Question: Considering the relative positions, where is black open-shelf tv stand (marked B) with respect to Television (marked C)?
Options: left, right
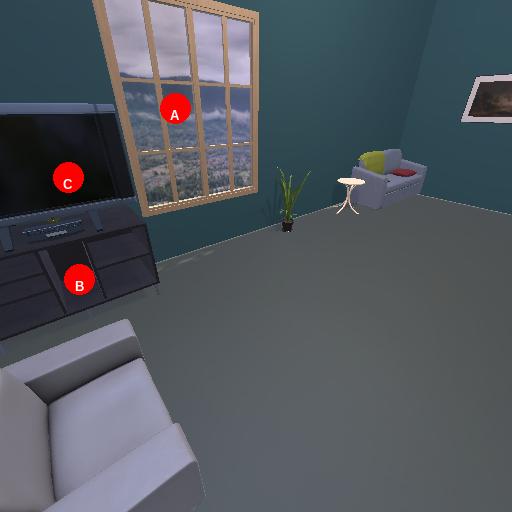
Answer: left